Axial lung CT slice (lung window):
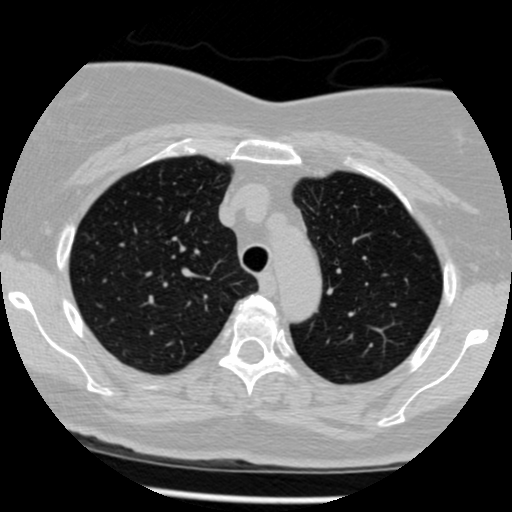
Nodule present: no